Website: crate-barrel
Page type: delivery-shipping
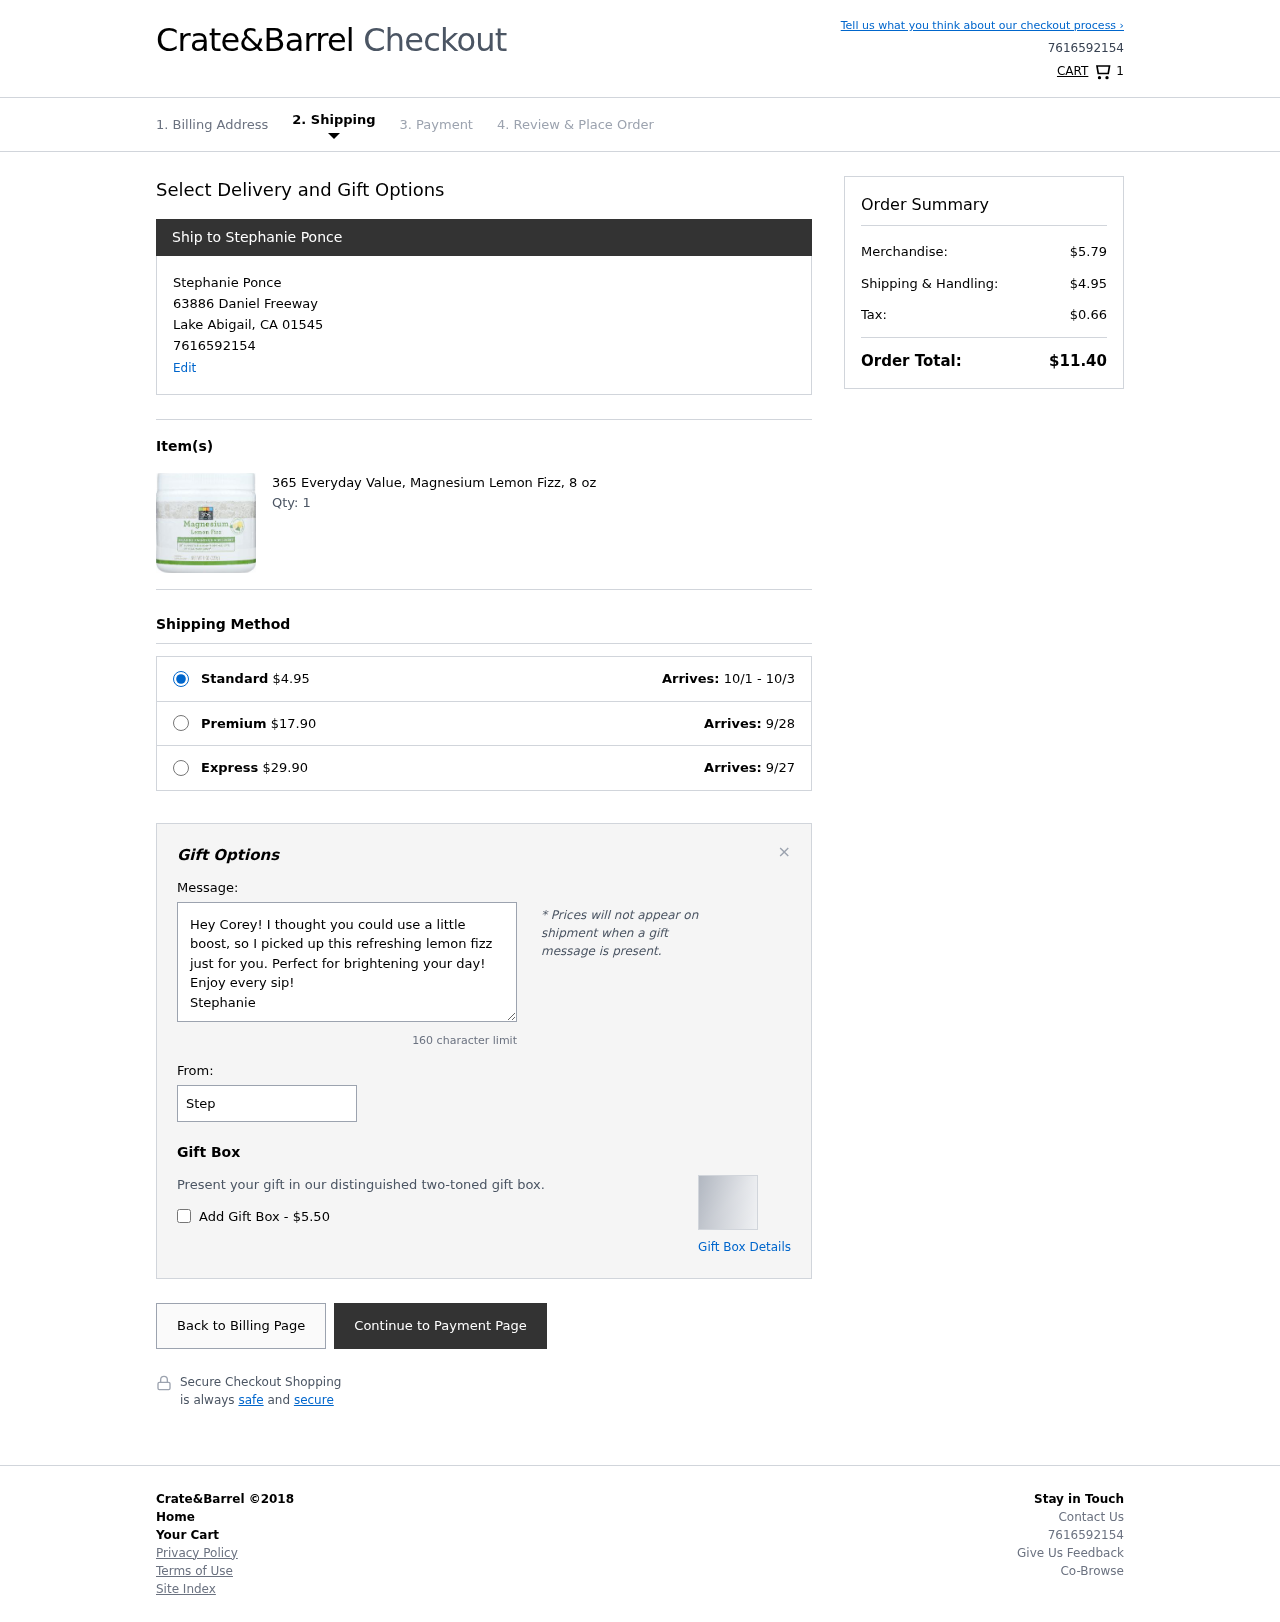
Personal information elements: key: PII_CITY
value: Lake Abigail
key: PII_FULLNAME
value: Stephanie Ponce
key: PII_PHONE
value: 7616592154
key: PII_POSTCODE
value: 01545
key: PII_STATE_ABBR
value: CA
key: PII_STREET
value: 63886 Daniel Freeway
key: PII_FIRSTNAME
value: Stephanie
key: PII_LASTNAME
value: Ponce
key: PII_FULLNAME2
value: Stephanie Ponce
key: PII_FULLNAME3
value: Stephanie Ponce
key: PII_FIRSTNAME2
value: Stephanie
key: PII_FIRSTNAME3
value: Stephanie
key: PII_LASTNAME2
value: Ponce
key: PII_LASTNAME3
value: Ponce
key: PII_FIRSTNAME_DERIVED
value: Stephanie
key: PII_LASTNAME_DERIVED
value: Ponce
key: PII_FULLNAME_DERIVED
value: Stephanie Ponce
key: PII_NAME_FULL_DERIVED
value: Stephanie Ponce
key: PII_PHONE_LINE
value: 2154
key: PII_PHONE_SUFFIX
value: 2154
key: PII_PHONE2
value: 7616592154
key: PII_PHONE3
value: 7616592154
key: PII_PHONE_NUMERIC
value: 7616592154
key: PII_PHONE_LINE_NUMERIC
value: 2154
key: PII_PHONE_SUFFIX_NUMERIC
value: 2154
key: PII_PHONE2_NUMERIC
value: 7616592154
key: PII_PHONE3_NUMERIC
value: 7616592154
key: PII_PHONE_DIGITS
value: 7616592154
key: PII_PHONE_LAST4
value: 2154
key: PII_GIFT_MESSAGE
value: Hey Corey! I thought you could use a little boost, so I picked up this refreshing lemon fizz just for you. Perfect for brightening your day! Enjoy every sip!
Stephanie
Product elements: key: PRODUCT1_NAME
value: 365 Everyday Value, Magnesium Lemon Fizz, 8 oz
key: PRODUCT1_QUANTITY
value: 1
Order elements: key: ORDER_NUM_ITEMS
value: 1
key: ORDER_SHIPPING_COST
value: $4.95
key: ORDER_DELIVERY_DATE
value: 10/1 - 10/3
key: PREMIUM_SHIPPING_COST
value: $17.90
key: PREMIUM_DELIVERY_DATE
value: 9/28
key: EXPRESS_SHIPPING_COST
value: $29.90
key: EXPRESS_DELIVERY_DATE
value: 9/27
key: ORDER_SUBTOTAL
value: $5.79
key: ORDER_SHIPPING_COST2
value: $4.95
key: ORDER_TAX
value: $0.66
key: ORDER_TOTAL
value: $11.40